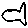
Label: fish